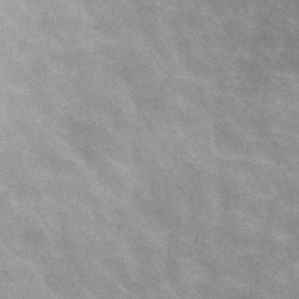
Label: frost